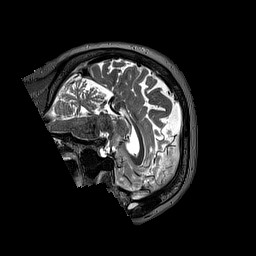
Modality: T2w
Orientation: sagittal
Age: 59
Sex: female
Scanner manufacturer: siemens
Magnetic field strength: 3 T
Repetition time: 3.2 s
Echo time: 0.567 s